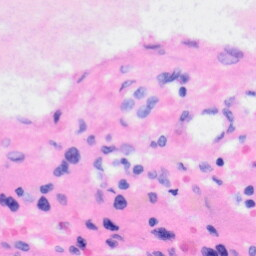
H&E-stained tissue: Liver